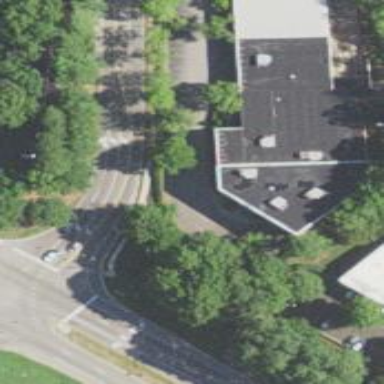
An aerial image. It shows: Commercial building.